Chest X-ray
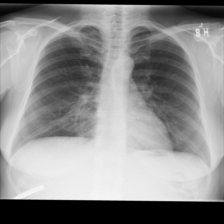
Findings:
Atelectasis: negative
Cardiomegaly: negative
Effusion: negative
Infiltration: negative
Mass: negative
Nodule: negative
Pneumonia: negative
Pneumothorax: negative
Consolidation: negative
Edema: negative
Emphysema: negative
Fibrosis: negative
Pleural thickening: negative
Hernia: negative